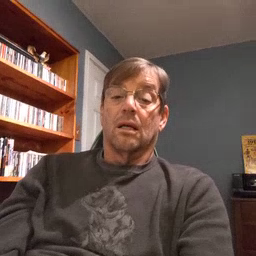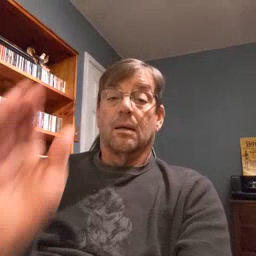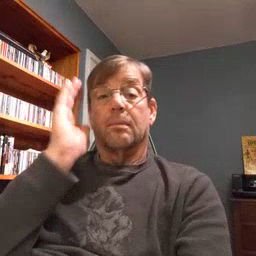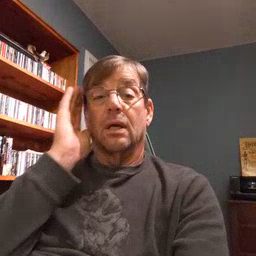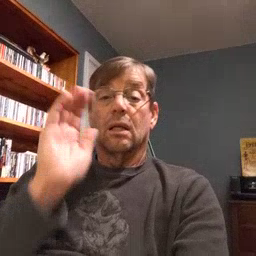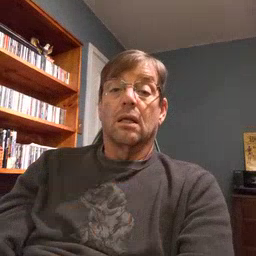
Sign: bed